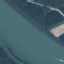
Land use / land cover: River